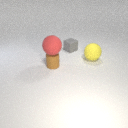
large yellow rubber sphere to the right of small brown rubber cylinder